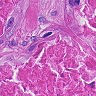
Metastatic tissue present: yes